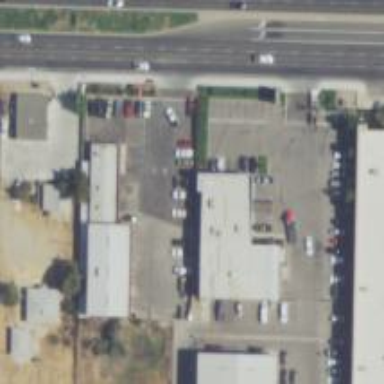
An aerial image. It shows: Car rental service.